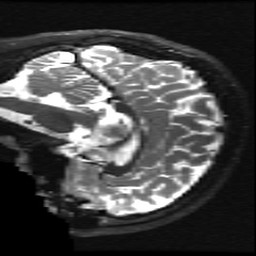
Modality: T2w
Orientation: sagittal
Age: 15
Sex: male
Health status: ill
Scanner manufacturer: ge
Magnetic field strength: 3 T
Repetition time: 7.5 s
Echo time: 0.1007 s